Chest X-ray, AP view. Patient: 23 years old, sex M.
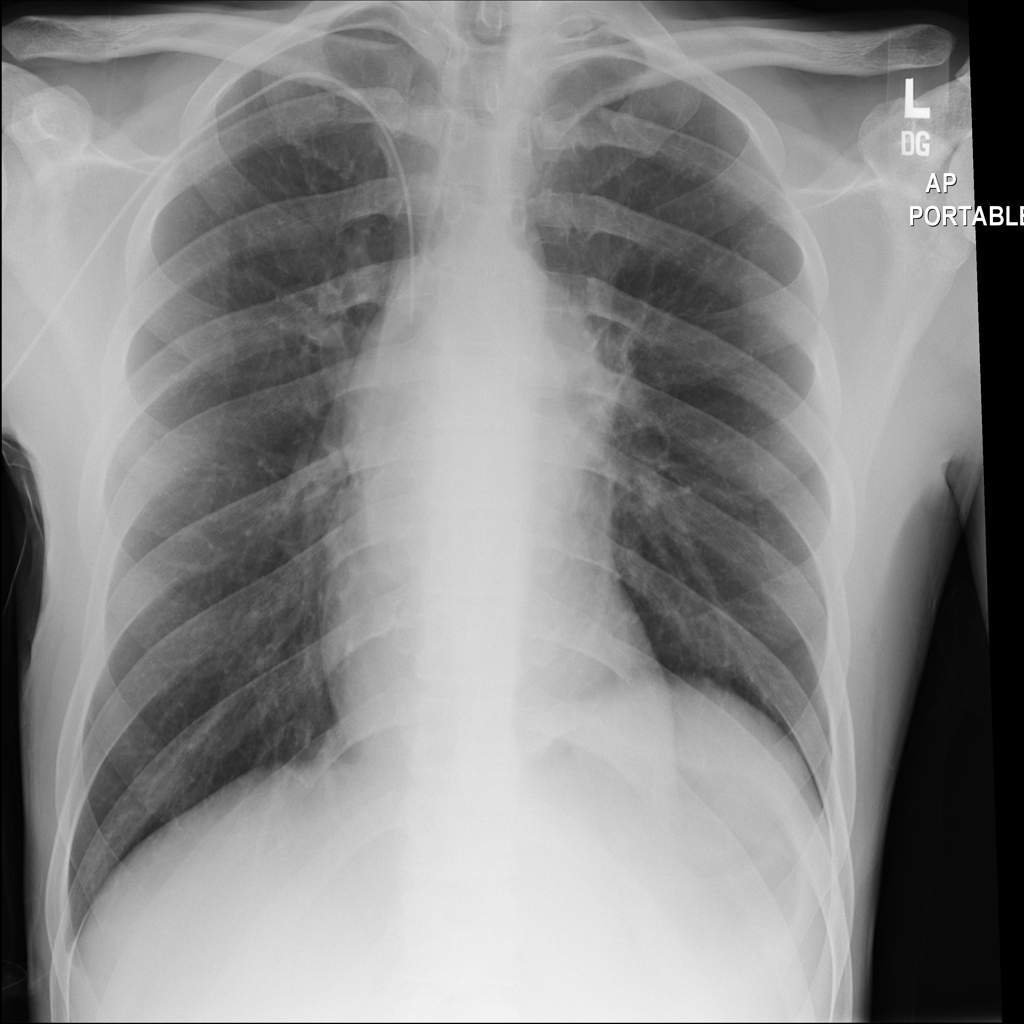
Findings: Mass